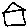
Label: house